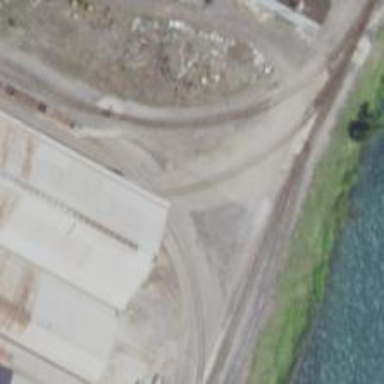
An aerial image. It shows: Rail spur service.